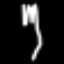
Label: fork